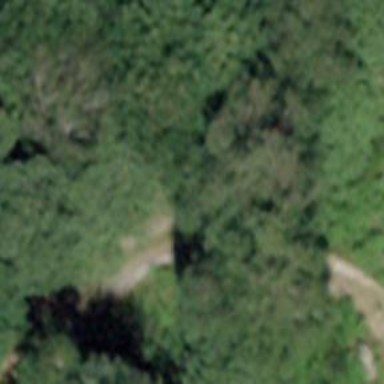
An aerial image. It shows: Unpaved driveway that serves as service road.